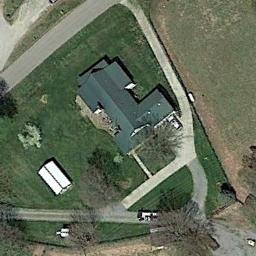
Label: sparse_residential